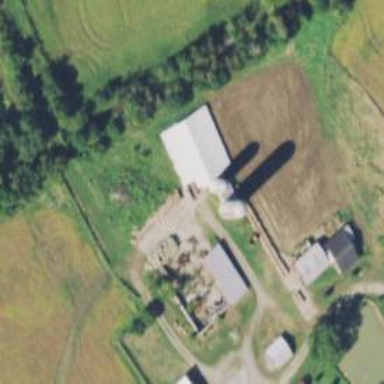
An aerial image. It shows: Silo.